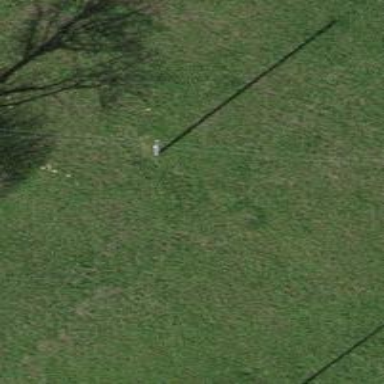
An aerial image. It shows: Minor power line.